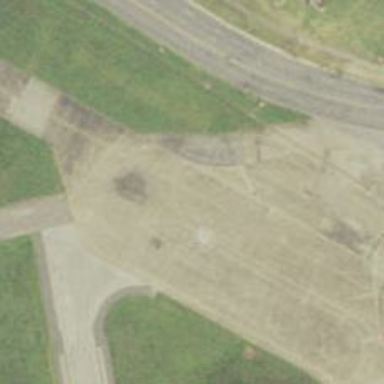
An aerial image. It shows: View of taxiway at the airport.